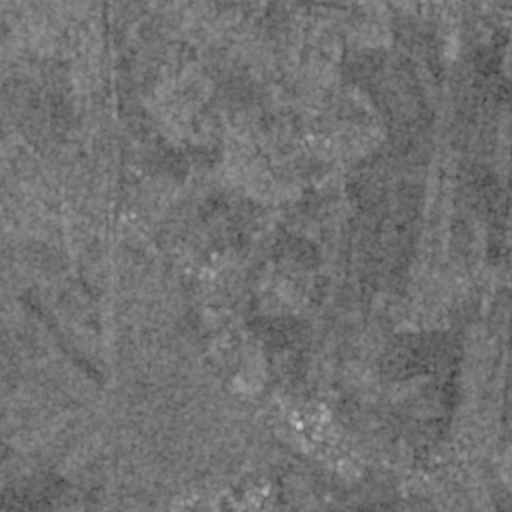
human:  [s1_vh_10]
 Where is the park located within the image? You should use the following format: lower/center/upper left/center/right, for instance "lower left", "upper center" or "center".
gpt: The park is located in the lower center of the image.
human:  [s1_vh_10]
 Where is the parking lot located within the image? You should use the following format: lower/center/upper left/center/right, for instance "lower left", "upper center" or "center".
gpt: The parking lot is located in the lower center of the image.
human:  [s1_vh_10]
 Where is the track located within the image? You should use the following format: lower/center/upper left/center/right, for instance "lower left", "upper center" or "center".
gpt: The track is located in the lower center of the image.
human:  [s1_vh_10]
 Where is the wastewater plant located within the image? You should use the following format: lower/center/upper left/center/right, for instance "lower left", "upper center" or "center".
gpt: The wastewater plant is located in the lower center of the image.
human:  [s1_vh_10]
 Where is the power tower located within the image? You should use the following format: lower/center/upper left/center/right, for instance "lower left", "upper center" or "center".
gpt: There is no power tower in the image.

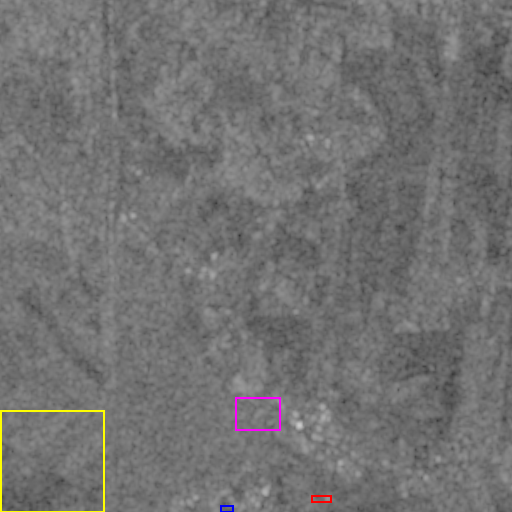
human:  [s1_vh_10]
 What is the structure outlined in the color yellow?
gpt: The structure outlined in yellow is a crop field.
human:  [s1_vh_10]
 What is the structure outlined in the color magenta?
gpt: The structure outlined in magenta is a park.
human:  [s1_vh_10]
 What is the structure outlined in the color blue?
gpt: The structure outlined in blue is a track.
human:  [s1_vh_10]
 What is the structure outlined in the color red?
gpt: The structure outlined in red is a wastewater plant.
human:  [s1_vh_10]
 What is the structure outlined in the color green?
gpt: There is no green outline.